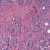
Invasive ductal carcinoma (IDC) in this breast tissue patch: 1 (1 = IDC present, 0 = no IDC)